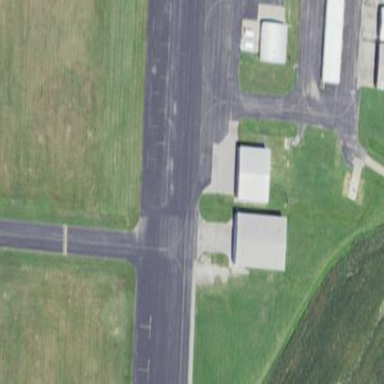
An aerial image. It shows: Apron at the airport.